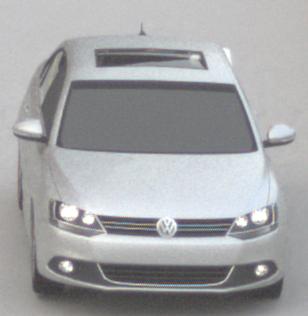
Make: VW
Model: Jetta 1.2 TSI
Detailed model: Jetta (IV)
Model produced from: 2011/01
Model produced until: 2014/08
Doors: 4
Color: white
Road condition: dry road
Daytime: morning or afternoon
Contrast: low contrast